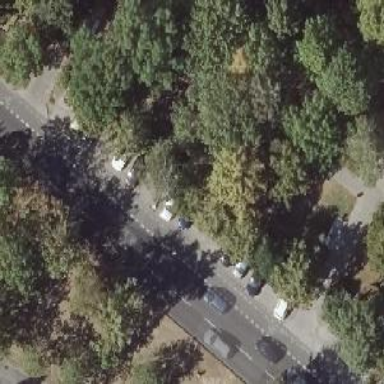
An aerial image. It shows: Street side parking area.